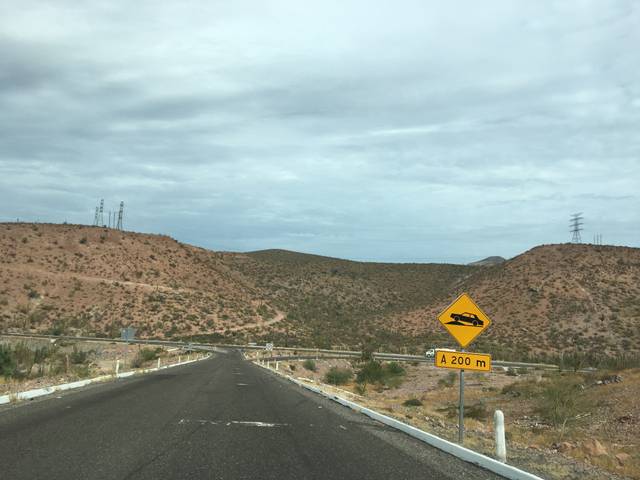
Region: Mexico
Coordinates: 24.221, -110.29